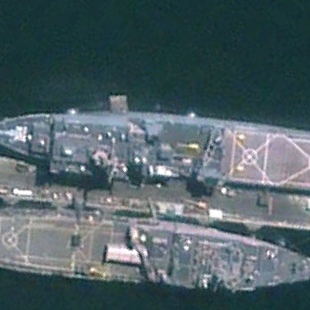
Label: combat